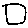
Label: square